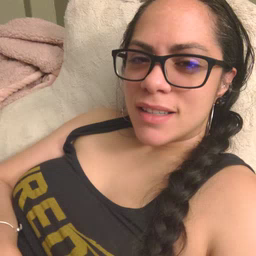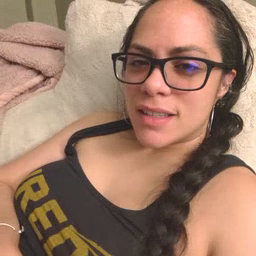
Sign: wake